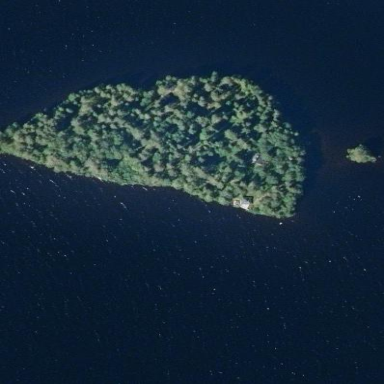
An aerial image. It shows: Islet.